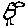
Label: bird